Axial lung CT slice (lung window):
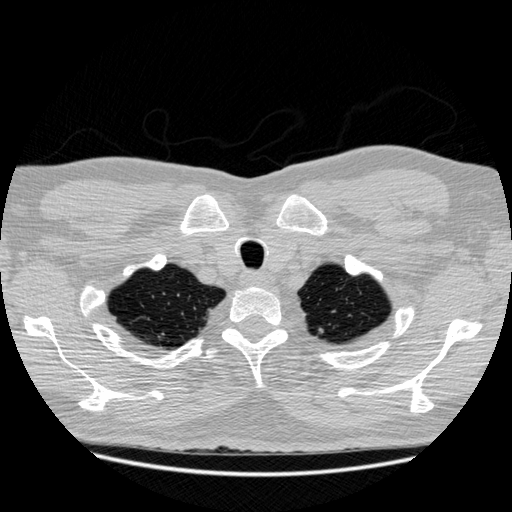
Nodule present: no